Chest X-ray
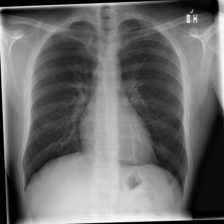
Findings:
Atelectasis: negative
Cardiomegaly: negative
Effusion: negative
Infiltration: negative
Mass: negative
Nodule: negative
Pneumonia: negative
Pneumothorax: negative
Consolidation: negative
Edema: negative
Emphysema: negative
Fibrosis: negative
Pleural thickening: negative
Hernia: negative